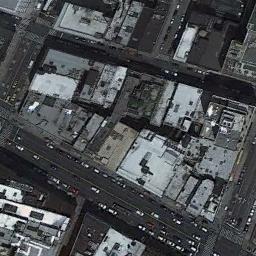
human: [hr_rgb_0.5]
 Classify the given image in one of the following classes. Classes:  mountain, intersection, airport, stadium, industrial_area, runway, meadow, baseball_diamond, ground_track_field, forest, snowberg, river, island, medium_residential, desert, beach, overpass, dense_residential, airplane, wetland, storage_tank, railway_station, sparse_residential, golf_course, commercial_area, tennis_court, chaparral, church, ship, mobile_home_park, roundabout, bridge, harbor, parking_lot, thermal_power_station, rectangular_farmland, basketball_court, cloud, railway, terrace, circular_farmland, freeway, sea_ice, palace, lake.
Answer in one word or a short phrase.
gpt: commercial_area